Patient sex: M
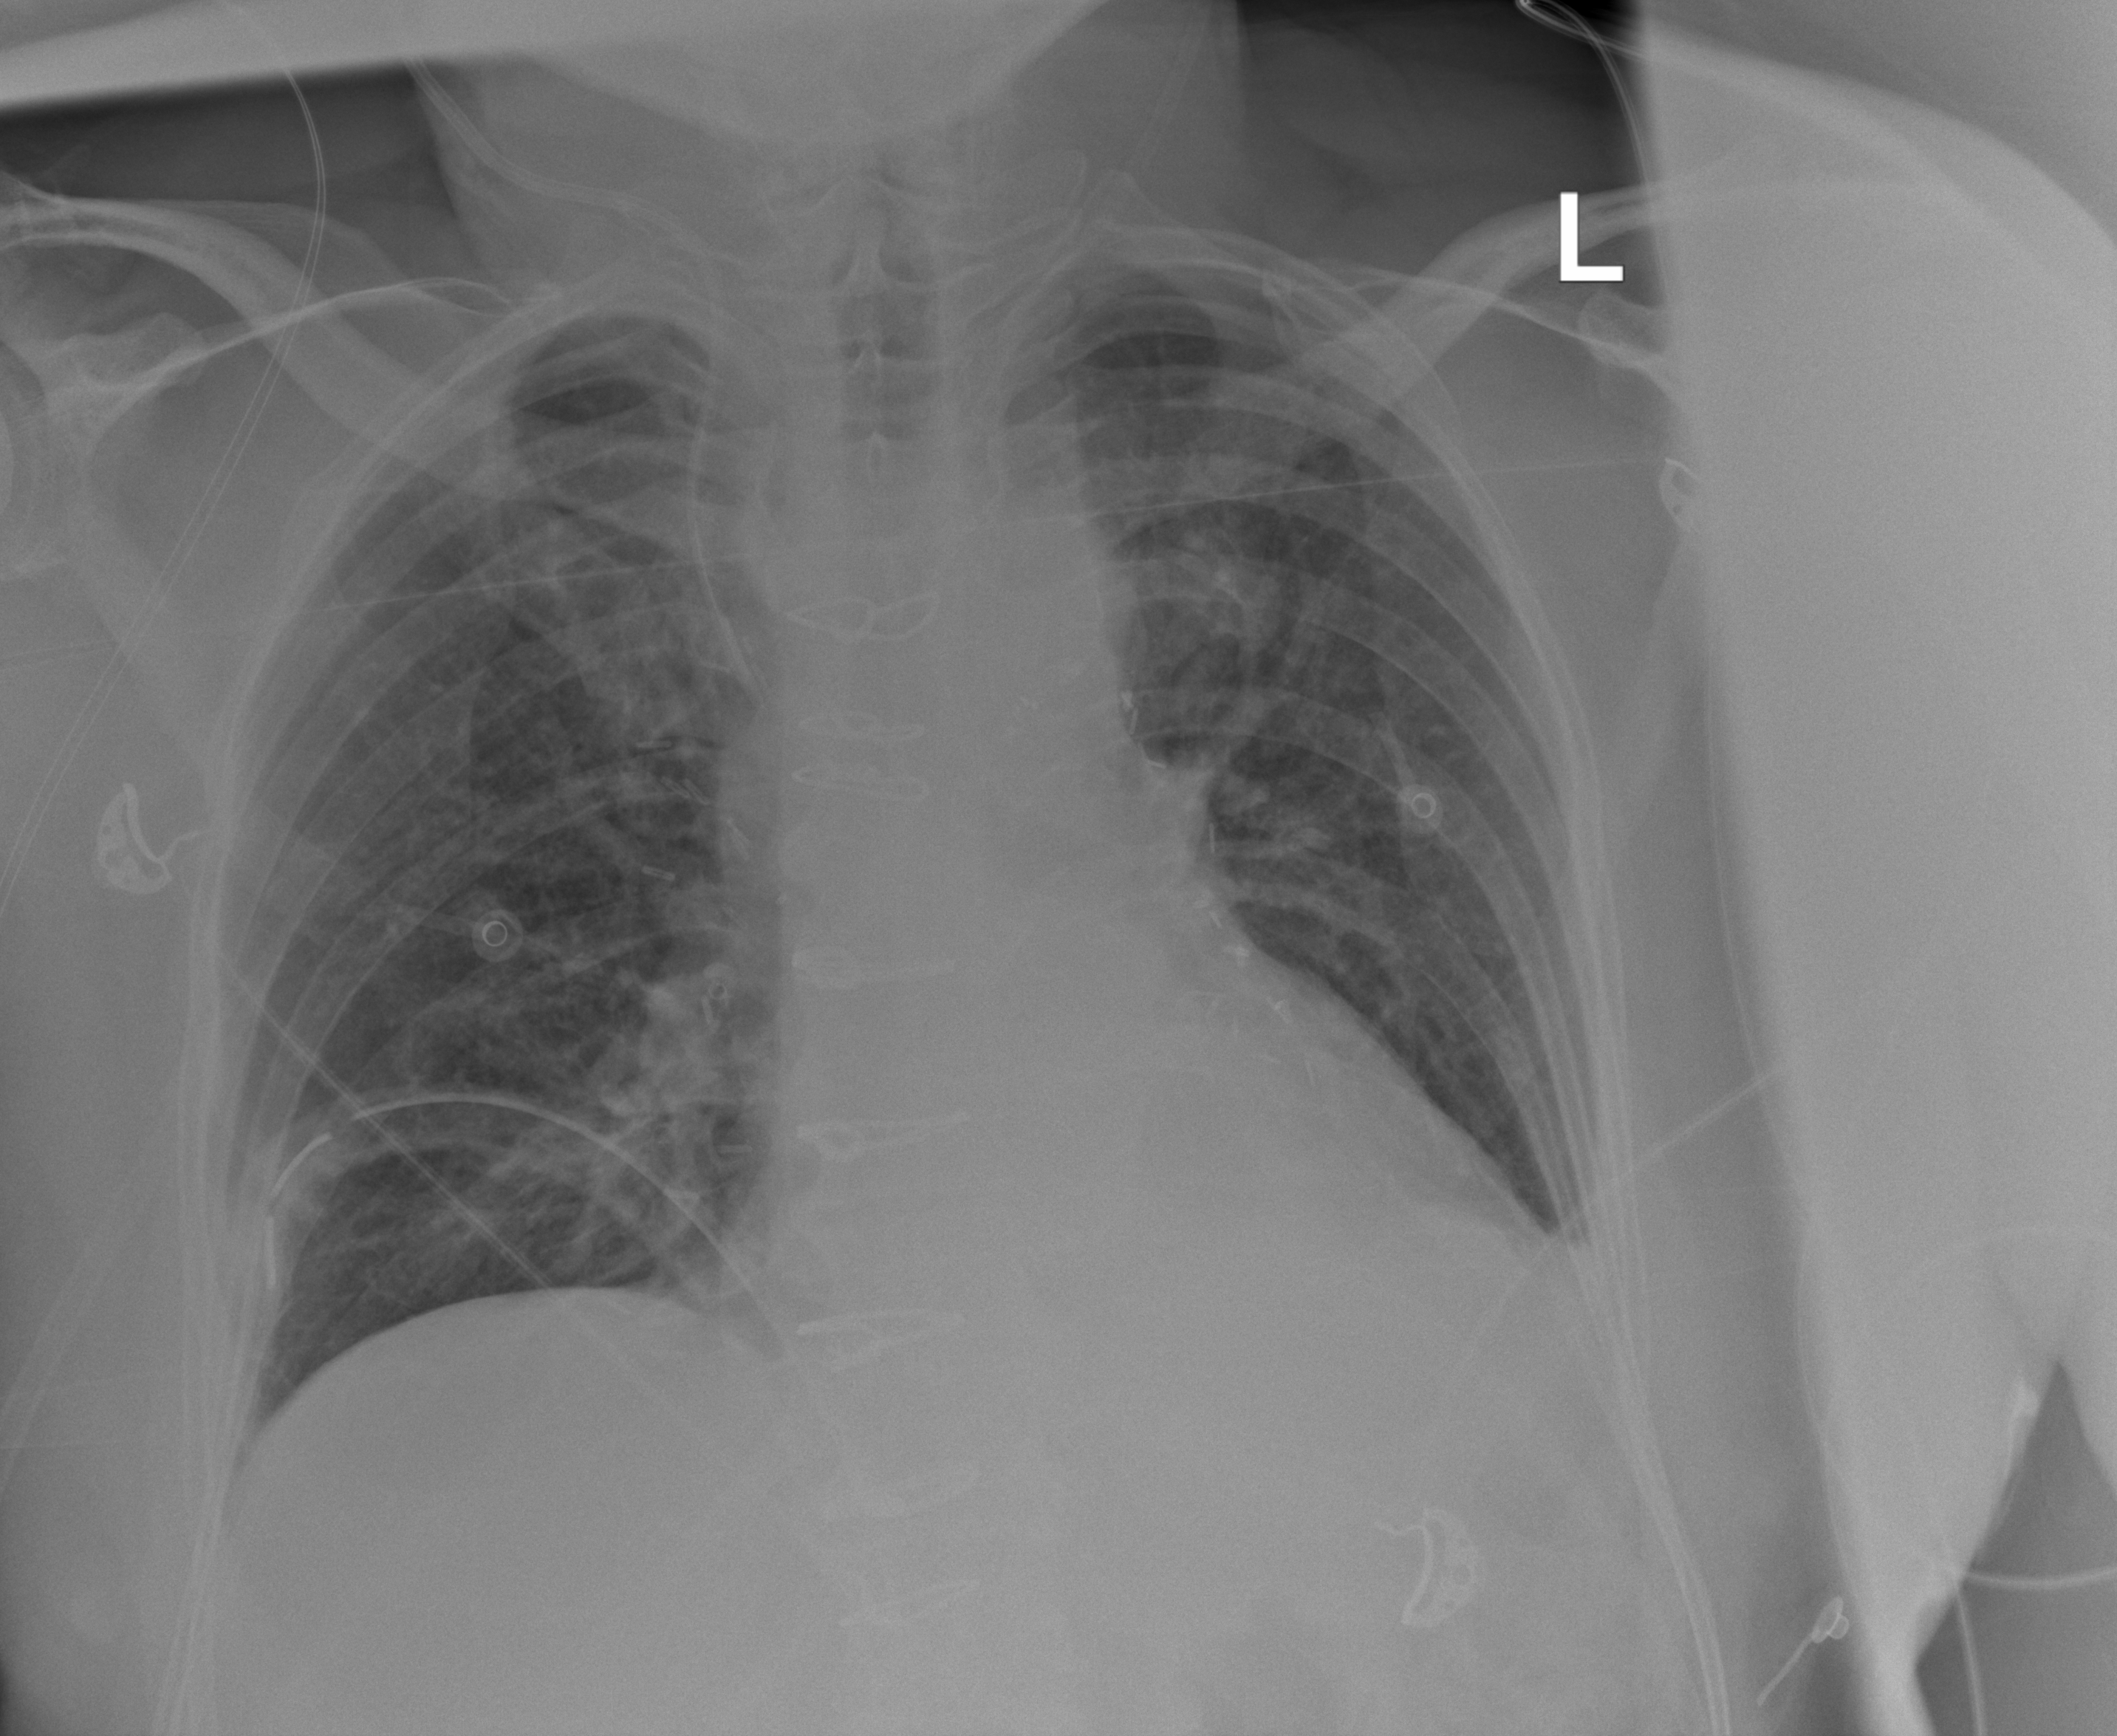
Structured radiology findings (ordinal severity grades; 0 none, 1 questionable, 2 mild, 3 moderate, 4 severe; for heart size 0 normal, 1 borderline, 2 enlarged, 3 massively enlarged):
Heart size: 1
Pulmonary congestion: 2
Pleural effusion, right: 0
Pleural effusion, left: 2
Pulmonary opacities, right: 0
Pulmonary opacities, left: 0
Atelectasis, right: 2
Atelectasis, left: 2